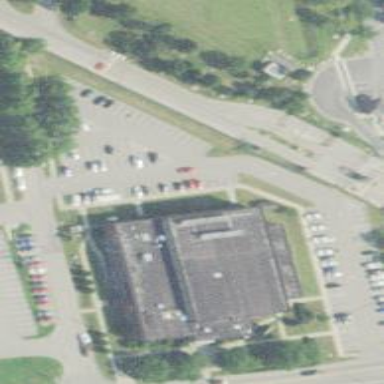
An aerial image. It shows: Building.